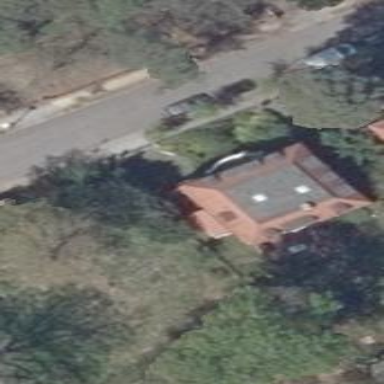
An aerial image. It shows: Detached building with half-hipped roof.